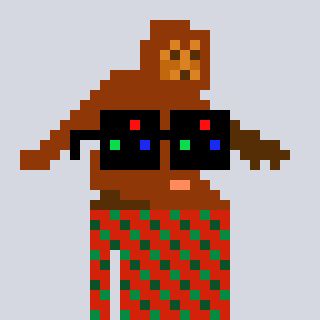
a pixel art character with square black sunglasses, a bigfoot-shaped head and a red-colored body on a cool background